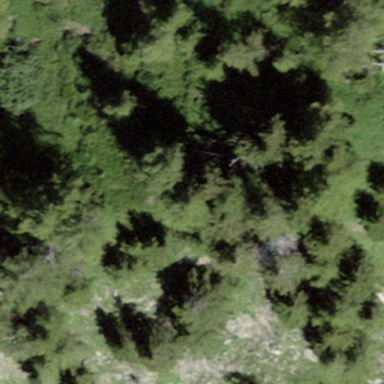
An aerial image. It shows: Forest area.